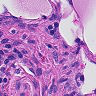
Metastatic tissue present: no